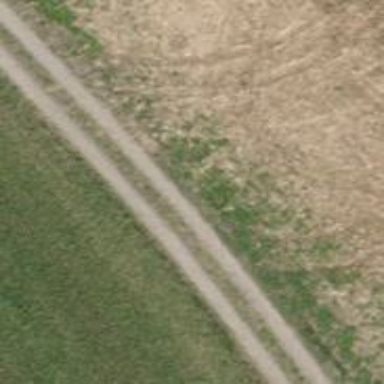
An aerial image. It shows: Gravel track with Grade 3 quality.